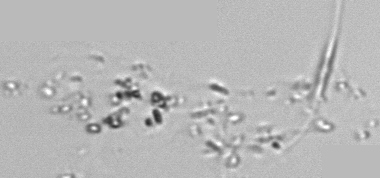
Label: Phaeocystis